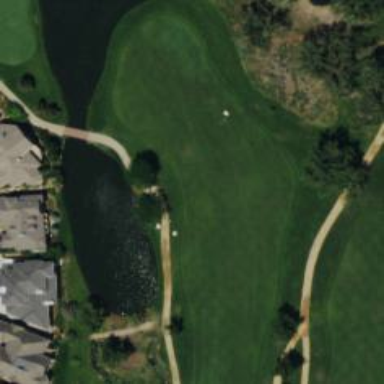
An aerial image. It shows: Golf hole on golf course.